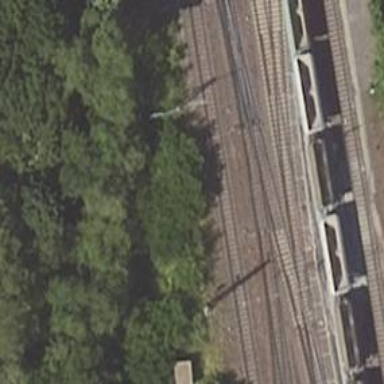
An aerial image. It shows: Railway signal.